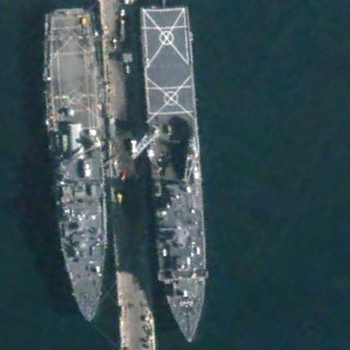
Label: combat